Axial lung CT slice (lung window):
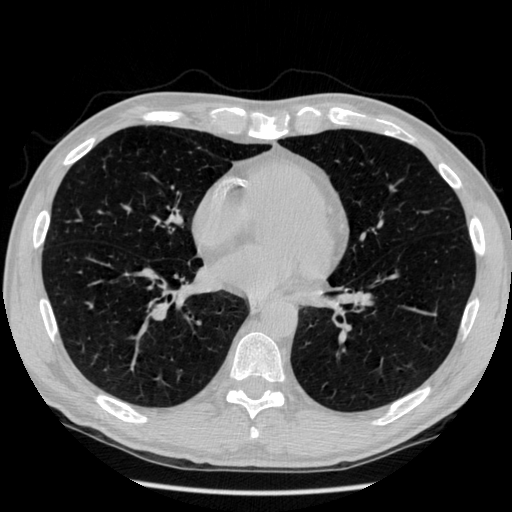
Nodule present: no